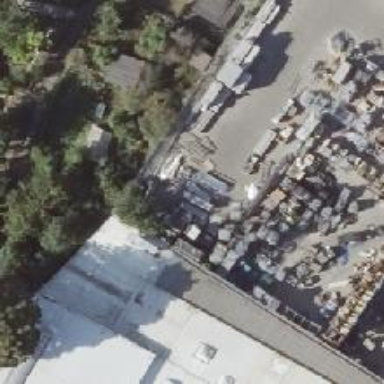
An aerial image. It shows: View of roof of building.